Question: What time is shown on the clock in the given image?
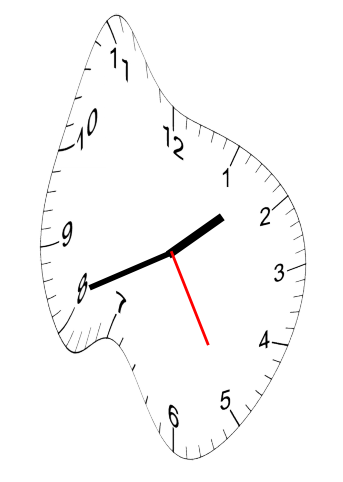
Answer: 01:41:25